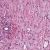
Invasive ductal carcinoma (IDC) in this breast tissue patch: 1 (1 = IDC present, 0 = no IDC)